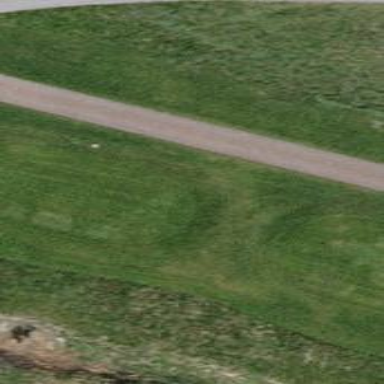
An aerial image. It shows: Golf tee on grassy land.